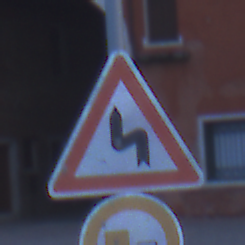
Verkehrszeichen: DoppelkurveZunaechstLinks
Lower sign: UeberholverbotKraftfahrzeuge
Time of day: Dawn
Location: Outdoor (Urban)
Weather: PartlyCloudy
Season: NotSpecified
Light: Natural